Question: I am trying to connect WebApi application with Windows RT app. I receive the Json correctly from the page. I get all elements asynchronous from JSON array the unique problem is that the nested array is returning null but when i debug the json string has element inside
Here go the imges and code for MVC 4 and WinRT
StudentCollection.cs
'''
private async void GetStudents() {
HttpClient client = new HttpClient();
HttpResponseMessage response = await client.GetAsync(new Uri("http://localhost:17775/api/Students"));
var json = await response.Content.ReadAsStringAsync();
var jsarray = JsonArray.Parse(json);
GetStudentsbyJson(jsarray);
}
private void GetStudentsbyJson(JsonArray result)
{
foreach( var item in result)
{
Student student = new Student();
Course course ;
var obj = item.GetObject();
foreach (var key in obj.Keys)
{
IJsonValue value;
if(!obj.TryGetValue(key,out value))
continue;
switch (key)
{
case "ID":
student.ID = Int32.Parse(value.GetNumber().ToString());
break;
case "Name":
student.Name = value.GetString();
break;
case "Age":
student.Age = Int32.Parse(value.GetNumber().ToString());
break;
case "HasScholarship":
student.HasScholarship = value.GetBoolean();
break;
case "Course":
course= GetCourseJson( value.GetObject());
break;
case "Sex":
student.Sex = value.GetString();
break;
}
}
if (student != null)
_students.Add(student);
}
}
private Course GetCourseJson(JsonObject jsonObject)
{
var course = new Course();
foreach (var key in jsonObject.Keys)
{
IJsonValue value;
if (!jsonObject.TryGetValue("keys", out value))
continue;
switch (key) {
case "CourseId":
course.CourseId = Int32.Parse(value.ToString());
break;
case "Name":
course.Name = value.GetString();
if (course.Name == null)
throw new NullReferenceException("No Name added");
break;
}
}
return course != null ? course : new Course() {Name="Contabilidade" };
}
'''
MainPage.xaml
'''
<GridView ItemsSource="{Binding Students}" SelectedIndex="{Binding SelectedStudent, Mode=TwoWay}" Padding="24">
<GridView.Background>
<ImageBrush/>
</GridView.Background>
<GridView.ItemTemplate>
<DataTemplate >
<Grid Width="200" Height="150">
<Grid.Background>
<SolidColorBrush Color="Gold"/>
</Grid.Background>
<StackPanel Orientation="Horizontal" VerticalAlignment="Bottom">
<StackPanel.Background>
<SolidColorBrush Color="Red" Opacity=".3" />
</StackPanel.Background>
<TextBlock Text="{Binding Name}" Padding="12,0,12,0"/>
<TextBlock Text="{Binding Course.Name}" />
<TextBlock Text="{Binding Age}"/>
</StackPanel>
</Grid>
</DataTemplate>
</GridView.ItemTemplate>
</GridView>
'''

'''
[{"Course":{"CourseId":1,"Name":"Engenharia Informatica"},"ID":1,"Name":"Oldemiro","Age":20,"Sex":"male","HasScholarship":true},{"Course":{"CourseId":1,"Name":"Engenharia Informatica"},"ID":2,"Name":"Teotonio","Age":20,"Sex":"male","HasScholarship":false},{"Course":{"CourseId":1,"Name":"Engenharia Informatica"},"ID":3,"Name":"Ivan Ernesto","Age":21,"Sex":"male","HasScholarship":true},{"Course":{"CourseId":1,"Name":"Engenharia Informatica"},"ID":4,"Name":"Severino Mateus","Age":20,"Sex":"male","HasScholarship":true}]
'''
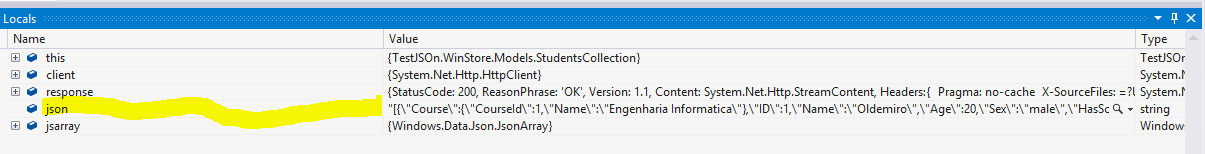
Answer: I would do it bit differently.
First add json.net from NuGet
Then add these two classes to your project:
'''
public class Course
{
public int CourseId { get; set; }
public string Name { get; set; }
}
public class Student
{
public Course Course { get; set; }
public int ID { get; set; }
public string Name { get; set; }
public int Age { get; set; }
public string Sex { get; set; }
public bool HasScholarship { get; set; }
}
'''
Now the parsing looks like this
'''
HttpClient client = new HttpClient();
HttpResponseMessage response = await client.GetAsync(new Uri("http://localhost:17775/api/Students"));
var json = await response.Content.ReadAsStringAsync();
var Students = JsonConvert.DeserializeObject<ObservableCollection<Student>>(json);
'''